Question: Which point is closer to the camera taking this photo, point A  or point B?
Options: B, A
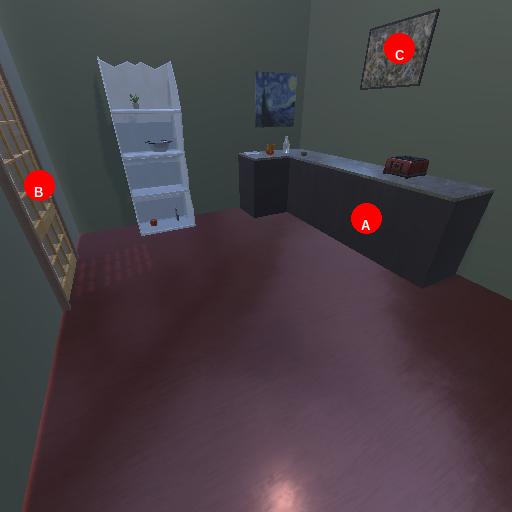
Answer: B